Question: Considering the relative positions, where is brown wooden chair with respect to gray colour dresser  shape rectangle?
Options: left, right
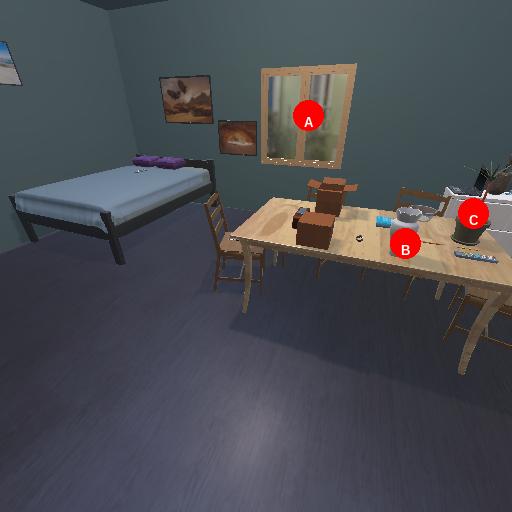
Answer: left